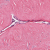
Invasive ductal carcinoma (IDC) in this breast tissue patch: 0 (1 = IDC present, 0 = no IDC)